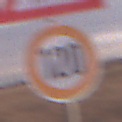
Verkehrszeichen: Geschwindigkeit120
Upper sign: DoppelkurveRechts
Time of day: SunriseSunset
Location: Outdoor (Nature)
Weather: PartlyCloudy
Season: NotSpecified
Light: Natural